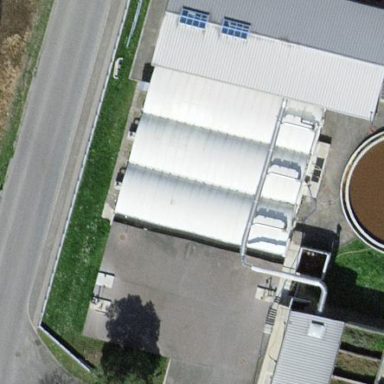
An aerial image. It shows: View of wastewater plant.